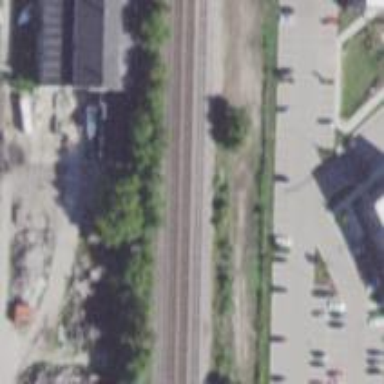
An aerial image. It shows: Railway spur service.